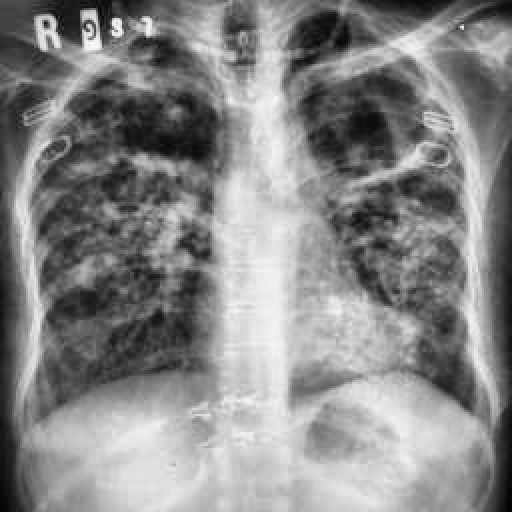
Finding: TUBERCULOSIS